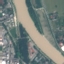
Label: River